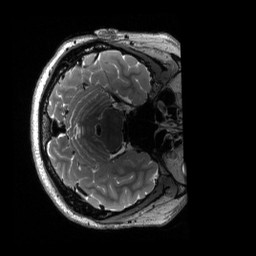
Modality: T2w
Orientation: axial
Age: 25
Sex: male
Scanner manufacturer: siemens
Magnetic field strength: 3 T
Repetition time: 3.2 s
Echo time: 0.563 s